Interaction volume radius: 10 \u00c5
Interaction volume height: 15 \u00c5
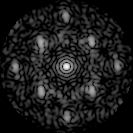
Disorder parameter: 0.4554